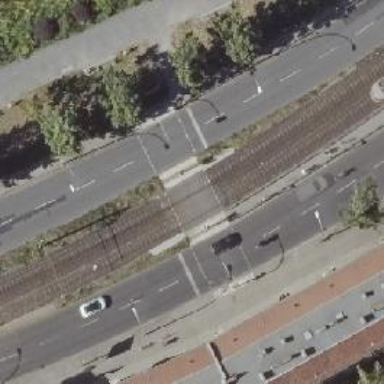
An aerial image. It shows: Traffic island located on footway.